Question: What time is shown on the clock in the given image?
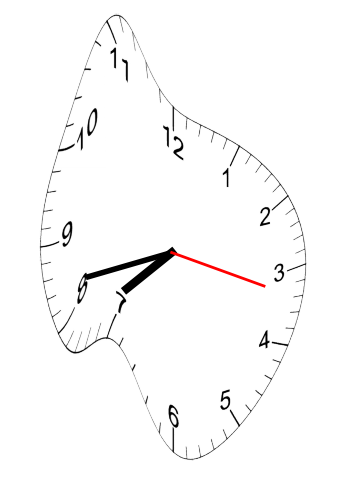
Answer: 07:42:17